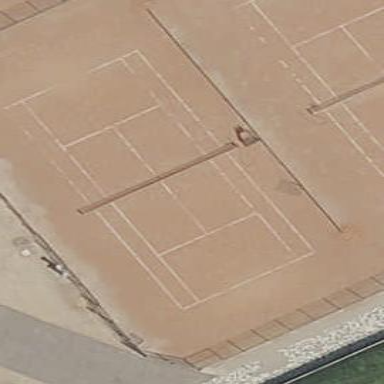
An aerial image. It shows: Tennis court on the leisure land pitch.